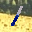
Label: 1